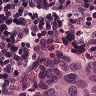
Metastatic tissue present: yes